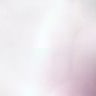
Metastatic tissue present: no